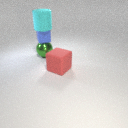
large cyan rubber cylinder above small blue rubber cube